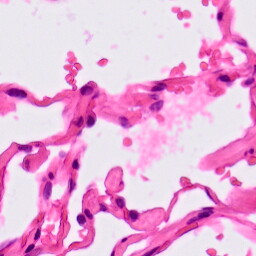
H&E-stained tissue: Lung